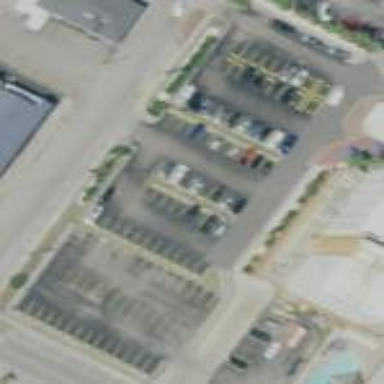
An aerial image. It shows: Paved parking area.